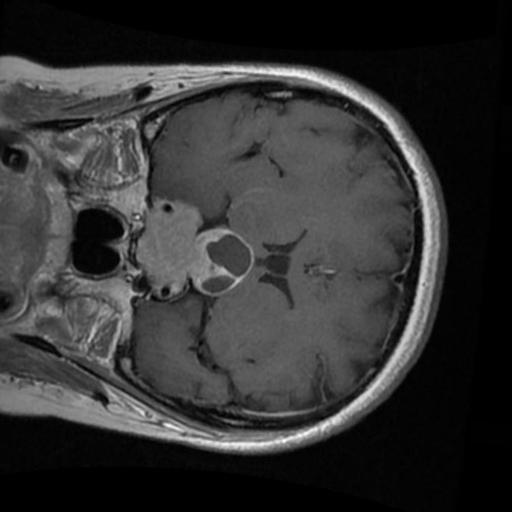
Label: brain_tumor